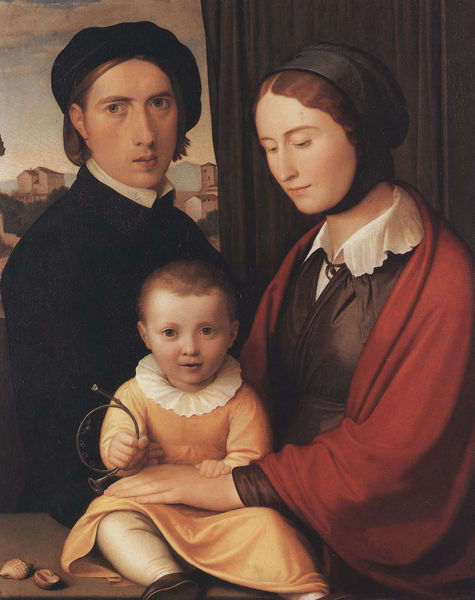
Titel: Familienbildnis
Künstler: Friedrich Overbeck
Standort: Lübeck
Institution: Museum für Kunst und Kulturgeschichte
Schlagwörter: dunkel, gemälde, gruppe, hand, himmel, mann, schatten, umhang, weiß, gelb, grün, landschaft, mädchen, ocker, stadt, braun, fenster, frau, frisur, frisuren, haar, hell, hintergrund, hut, kleid, licht, mund, nase, orange, profil, schwarz, tisch, blick, dame, gebäude, haus, rot, schal, tuch, beige, flächig, haube, mode, gesichter, hemd, jung, kappe, mütze, mützen, augen, barock, blicke, bluse, gesicht, inkarnat, kleidung, kragen, spitze, bildnis, halskrause, herr, holland, horn, hände, niederlande, portrait, porträt, vorhang, öl, häuser, gewand, mantel, drei, familie, familienporträt, innen, kind, mutter, paar, tochter, vater, mittelscheitel, renaissance, scheitel, frucht, lächeln, bein, schuhe, farben, farbe, baby, romantik, curtain, hat, red, black, collar, dress, gold, lace, yellow, ernst, brauen, rüschen, nazarener, ortschaft, beinchen, barrett, bürger, selbstbildnis, enface, kleidchen, kleinkind, ehepaar, ehe, eheleute, barett, selbstportrait, halbprofil, gut, house, niedergeschlagen, child, spanish, familienbild, lokalfarben, muschel, muscheln, schnecke, schnecken, maria, cap, mother, hats, schneckenhaus, sohn, couple, schließe, glück, nuss, spielzeug, familienportrait, allemand, fromm, family, kid, trompete, italian, colors, shoes, nachwuchs, unterkleid, shell, shells, strap, father, nazaréen, kiend, bold, familia, ruff, prärafaeliten, von schwind, hood, ss, protestant, beret, 3, 1, 4, toy, we stadt, hintergrunlachen, zrompete, nachwichs, familienidyll, sea shell, red cape, french horn, 44+, 464, 55, bräugel